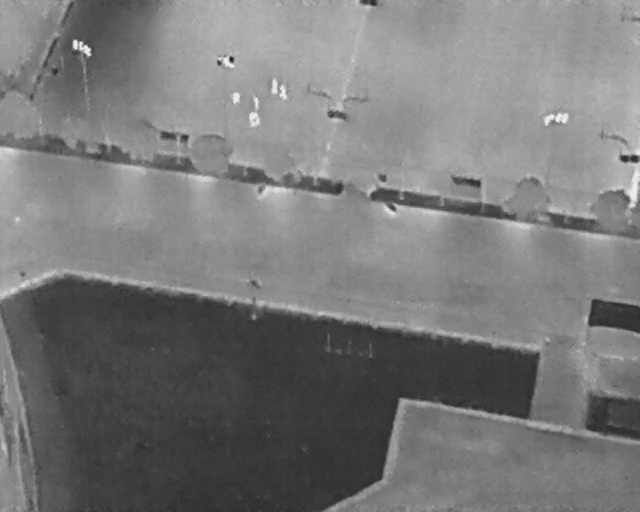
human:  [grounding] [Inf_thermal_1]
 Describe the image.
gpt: In the satellite image, there is  <ref>5 small person </ref> <box>[[35, 18, 37, 20, 2], [43, 17, 45, 18, 2], [38, 19, 41, 20, 2], [38, 22, 40, 23, 2], [39, 23, 40, 25, 2]]</box> located at top,  <ref>1 medium person </ref> <box>[[41, 16, 44, 17, 2]]</box> located at top.